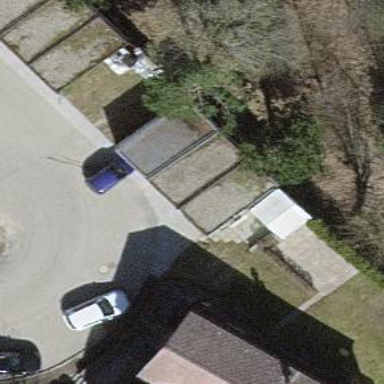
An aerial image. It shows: Flat roofed garages.